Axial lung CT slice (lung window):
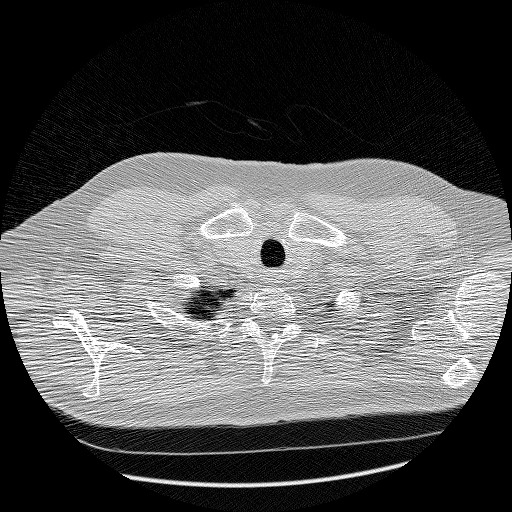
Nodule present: no